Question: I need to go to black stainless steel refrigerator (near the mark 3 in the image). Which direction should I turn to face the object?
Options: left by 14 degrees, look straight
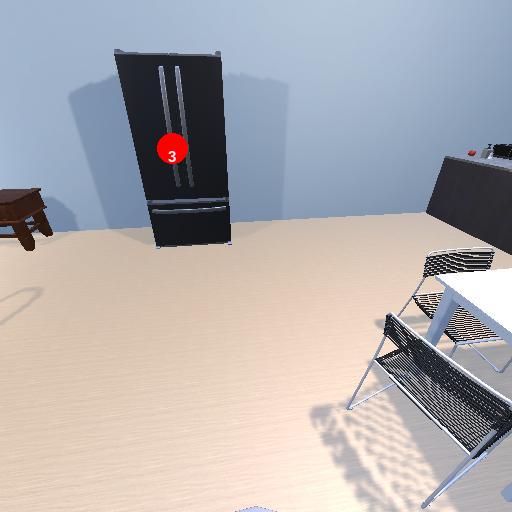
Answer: left by 14 degrees